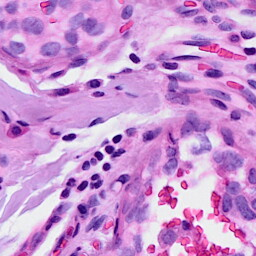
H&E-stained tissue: Breast